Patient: sex M, age 71
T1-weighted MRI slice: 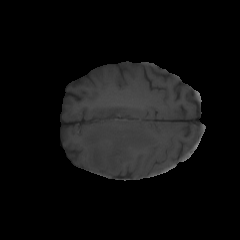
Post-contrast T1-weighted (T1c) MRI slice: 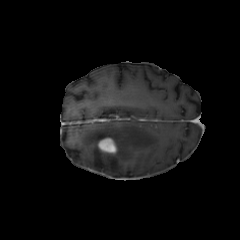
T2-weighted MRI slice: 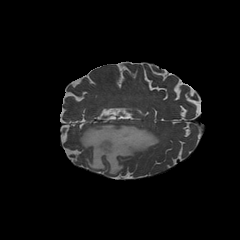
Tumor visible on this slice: yes
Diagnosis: Glioblastoma, IDH-wildtype
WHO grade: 4